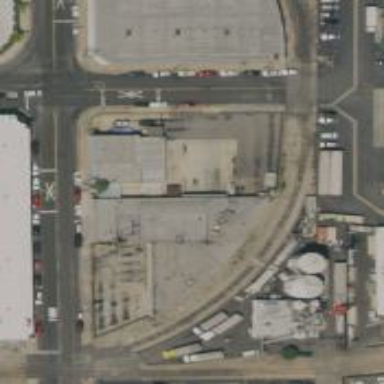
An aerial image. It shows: Factory building.